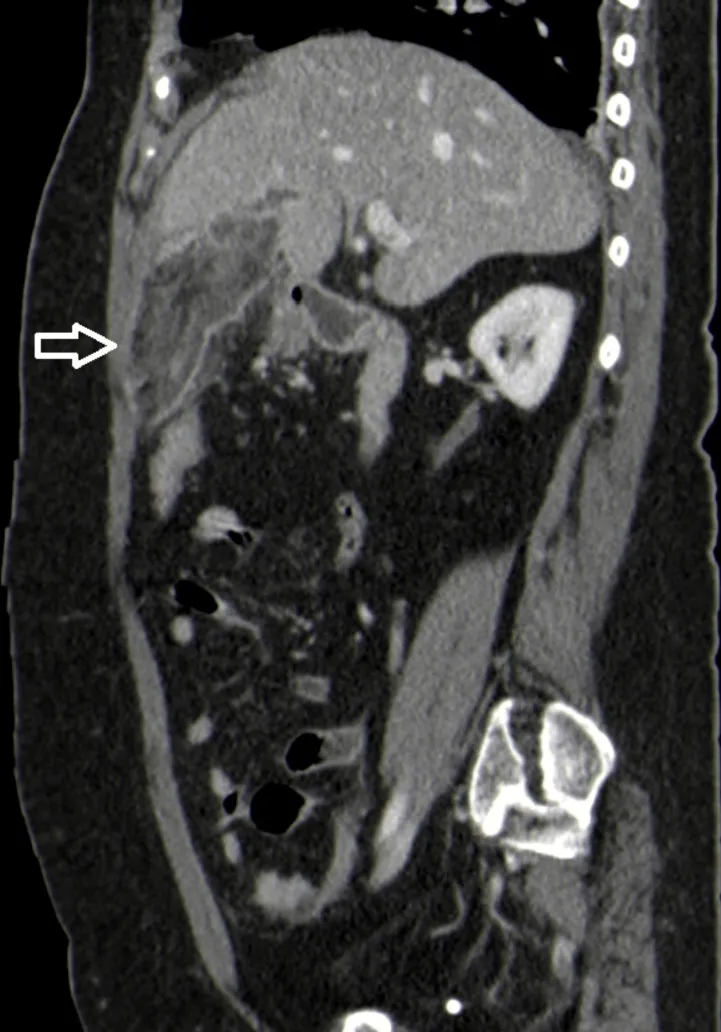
Sagittal computed tomography reconstruction showing the infarcted appendage (white arrow).
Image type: radiology (ct)